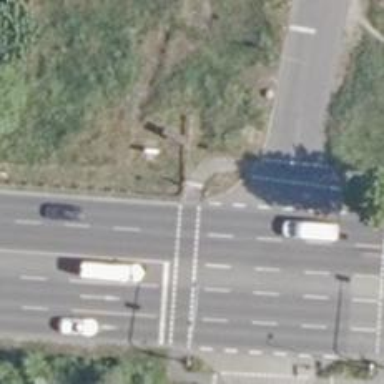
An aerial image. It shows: Road crossing with traffic signals.